Interaction volume radius: 10 \u00c5
Interaction volume height: 20 \u00c5
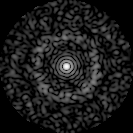
Disorder parameter: 0.8459